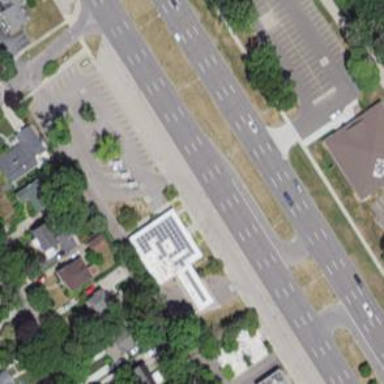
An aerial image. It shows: Parking lane for vehicles.